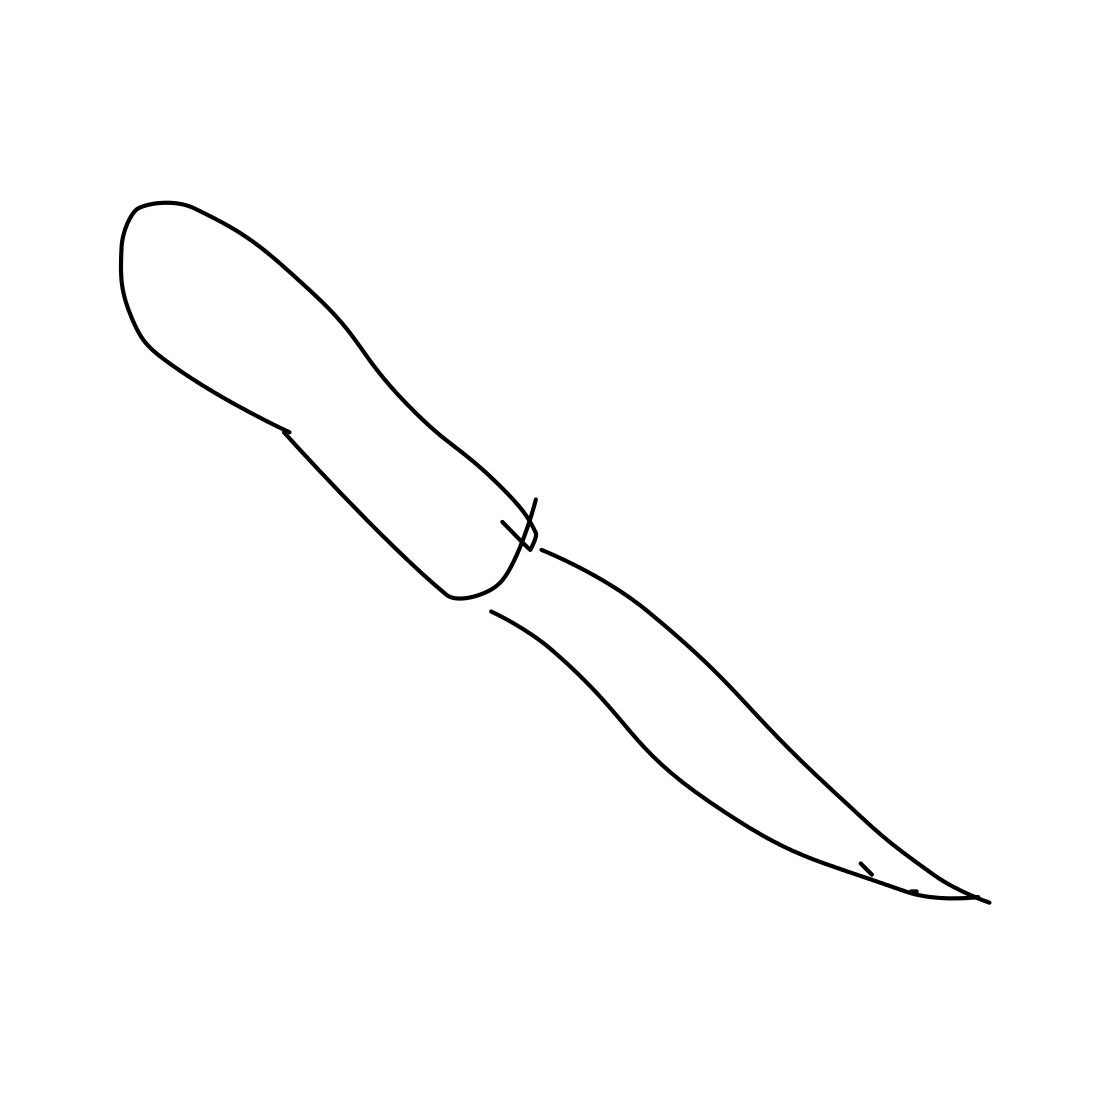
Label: knife